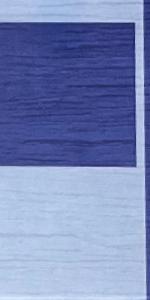
Label: Empty